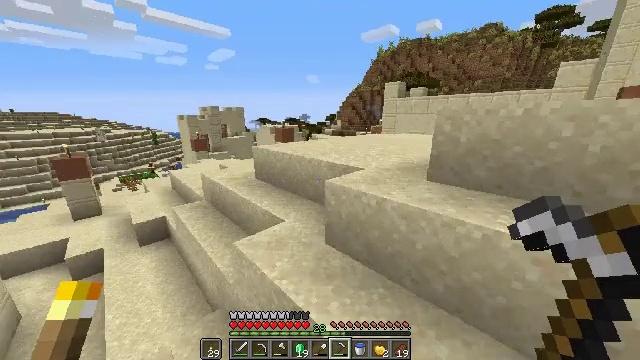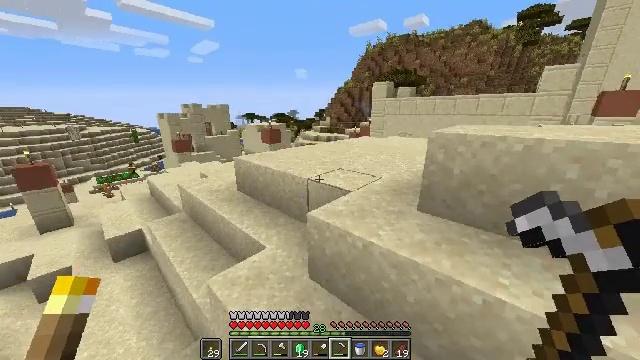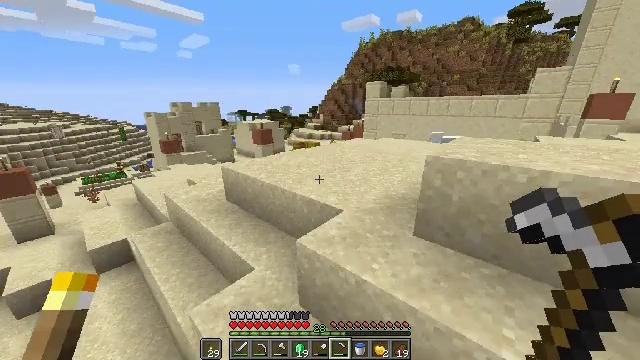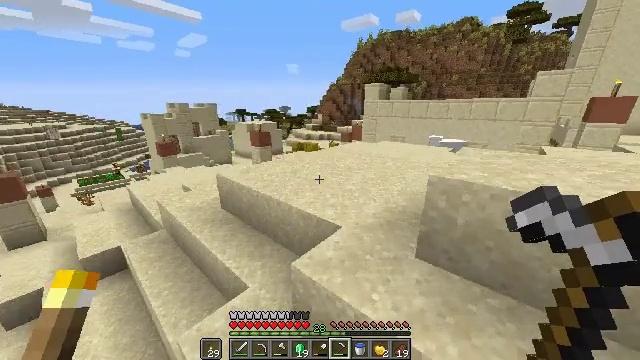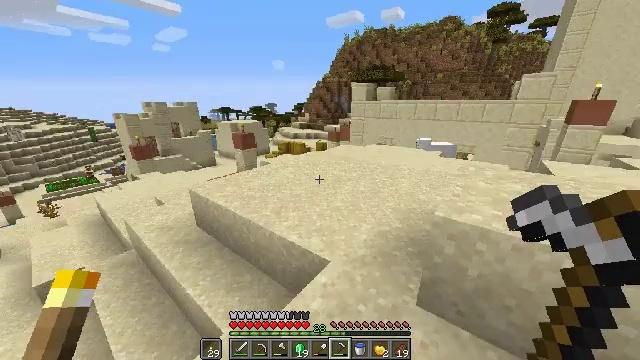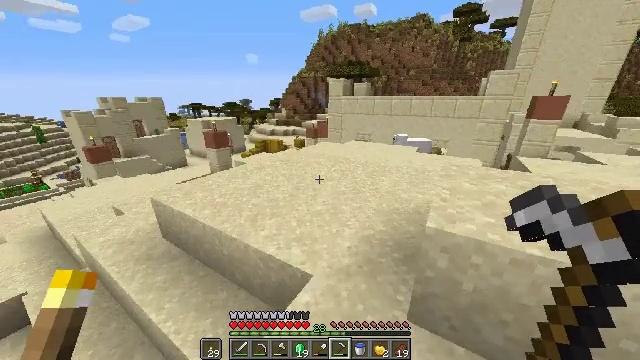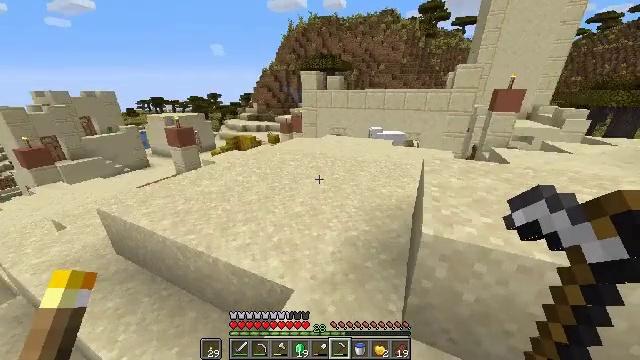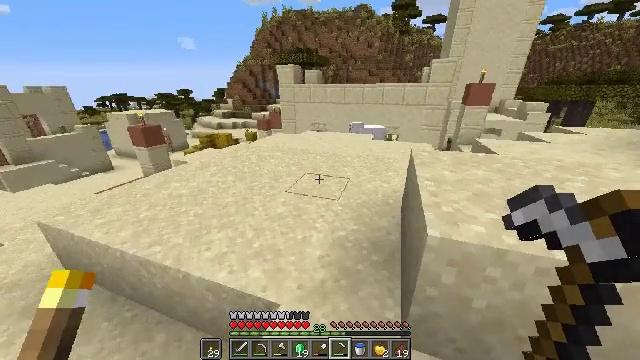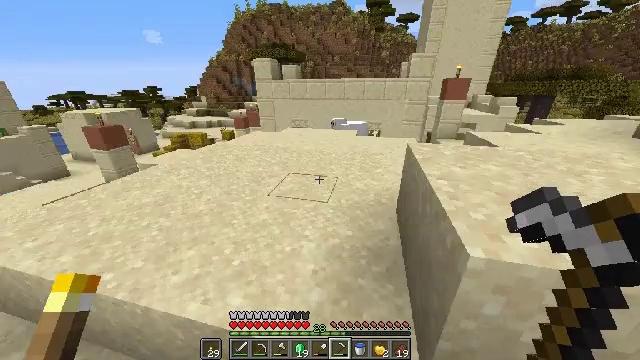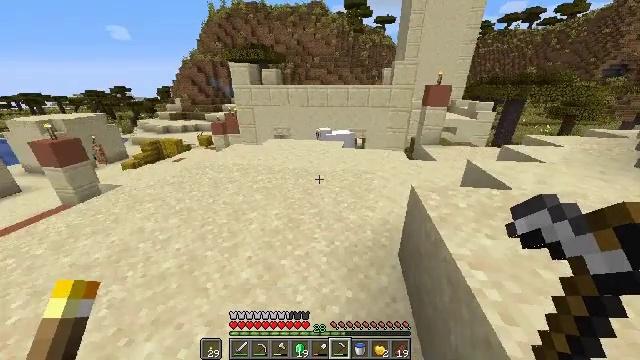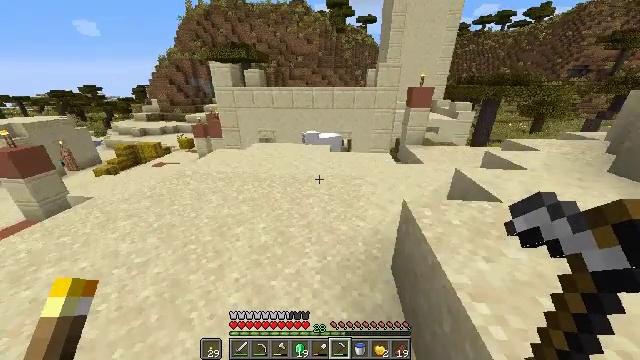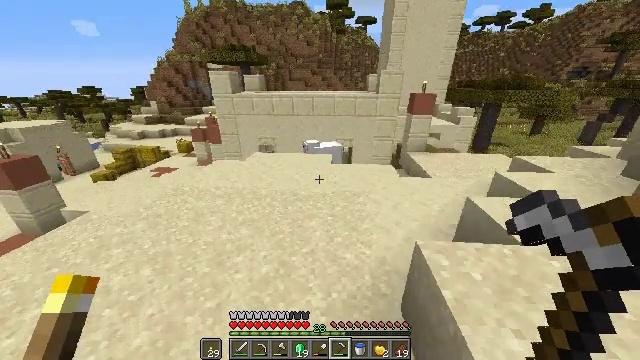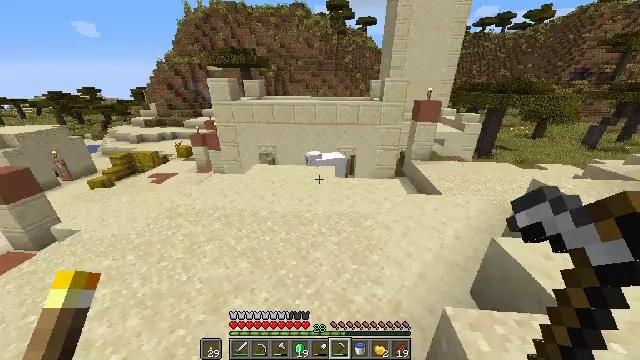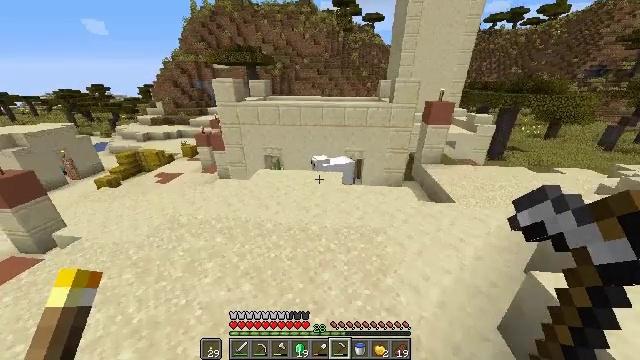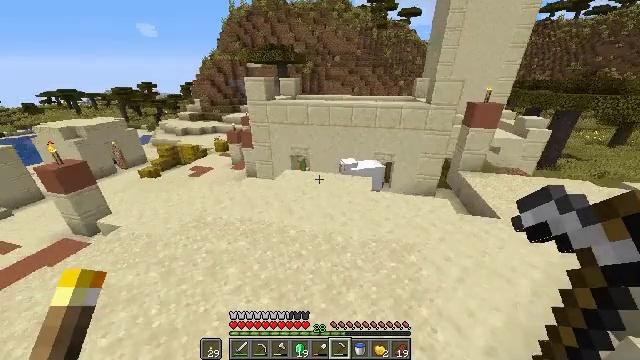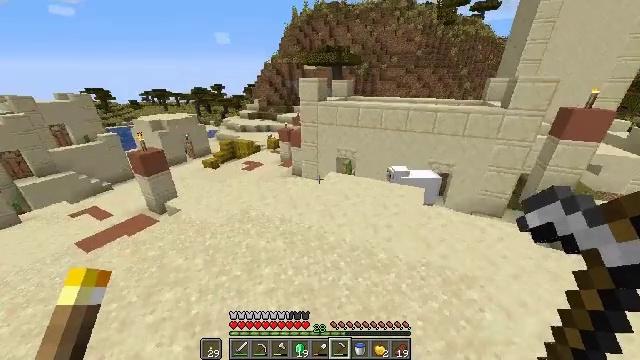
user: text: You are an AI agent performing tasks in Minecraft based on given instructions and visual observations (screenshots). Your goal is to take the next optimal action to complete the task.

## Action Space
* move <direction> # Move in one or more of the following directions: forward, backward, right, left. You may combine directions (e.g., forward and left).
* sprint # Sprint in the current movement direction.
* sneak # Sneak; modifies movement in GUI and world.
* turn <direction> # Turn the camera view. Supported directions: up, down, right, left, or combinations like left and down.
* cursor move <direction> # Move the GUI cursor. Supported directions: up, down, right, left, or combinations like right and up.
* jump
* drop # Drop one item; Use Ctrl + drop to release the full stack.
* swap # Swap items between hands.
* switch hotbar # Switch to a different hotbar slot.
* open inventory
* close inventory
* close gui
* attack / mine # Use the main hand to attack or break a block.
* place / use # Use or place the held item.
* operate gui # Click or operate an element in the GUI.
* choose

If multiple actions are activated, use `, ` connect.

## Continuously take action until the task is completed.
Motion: motion action
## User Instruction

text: Break the hay block to collect it.
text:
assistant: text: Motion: move forward, sprint, turn right and down, jump
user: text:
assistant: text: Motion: move forward, sprint, turn right and down, jump
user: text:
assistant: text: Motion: move forward, sprint, jump
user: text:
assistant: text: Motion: move forward, sprint, turn right, jump
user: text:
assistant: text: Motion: move forward, sprint, turn right and down, jump
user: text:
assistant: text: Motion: move forward, sprint, turn right and down
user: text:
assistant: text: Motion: move forward, sprint, turn right
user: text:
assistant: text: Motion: move forward, sprint, turn right
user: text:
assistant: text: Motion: move forward, sprint, turn right, jump
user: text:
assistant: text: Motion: move forward, sprint, turn right, jump
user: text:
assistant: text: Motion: move forward, sprint, jump
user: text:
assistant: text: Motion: move forward, sprint, jump
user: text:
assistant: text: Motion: move forward and move left, sprint, turn left, jump
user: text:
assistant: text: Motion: move forward and move left, sprint, turn left
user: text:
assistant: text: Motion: move forward and move left, sprint, turn left
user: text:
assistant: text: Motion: move forward and move left, sprint, turn left
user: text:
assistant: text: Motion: move forward and move left, sprint, turn right
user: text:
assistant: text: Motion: move forward and move left, sprint
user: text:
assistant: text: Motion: move forward, sprint
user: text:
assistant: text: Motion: move forward and move left, sprint
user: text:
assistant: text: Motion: move forward and move left, sprint
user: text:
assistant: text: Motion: move forward and move left, sprint, jump
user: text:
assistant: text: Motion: move forward and move left, sprint, jump
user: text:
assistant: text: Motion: move forward and move left, sprint, jump
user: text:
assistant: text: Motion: move forward and move left, sprint
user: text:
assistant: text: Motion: move forward and move left, sprint
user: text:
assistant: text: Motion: move forward and move left, sprint
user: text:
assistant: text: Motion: move forward and move left, sprint
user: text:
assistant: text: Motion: move forward and move left, sprint
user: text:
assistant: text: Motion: move forward and move left, sprint, turn left